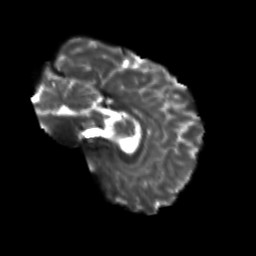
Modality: T2w
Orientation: sagittal
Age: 23
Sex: male
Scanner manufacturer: siemens
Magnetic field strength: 3 T
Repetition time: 3.5 s
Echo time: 0.113 s